Question: I am adding several push buttons in 'QVBoxLayout' and adding this layout in 'QDockWidget', now I want to add some scroll bar in the same Layout(DockWidget) to change(Increase/Decrease) data shown in separate EditBox.
The problem is the Scroll bar is added above the buttons,I want all the buttons at right side and the scroll bar in the left side.
The reason why I am using 'QDockWidget' is I am also adding animation effect using 'QPropertyAnimation' class.
Below is the sample code
'''
QDockWidget dock(QLatin1String("Last filters"));
QWidget* multiWidget = new QWidget();
QVBoxLayout* layout = new QVBoxLayout();
QPushButton* filter1 = new QPushButton(QLatin1String("Filter number 1"));
QPushButton* filter2 = new QPushButton(QLatin1String("Filter number 2"));
QPushButton* filter3 = new QPushButton(QLatin1String("Filter number 3"));
QPushButton* filter4 = new QPushButton(QLatin1String("Filter number 4"));
QPushButton* filter5 = new QPushButton(QLatin1String("Filter number 5"));
QLabel* label = new QLabel(QLatin1String("QPushButtons"));
layout->addWidget(filter1);
layout->addWidget(filter2);
layout->addWidget(filter3);
layout->addWidget(filter4);
layout->addWidget(filter5);
layout->addWidget(label);
multiWidget->setLayout(layout);
dock.setWidget(multiWidget);
'''
** For animation
'''
QPropertyAnimation *animation = new QPropertyAnimation(dockMenu, "geometry");
animation->setDuration(250);
QRect startRect(-100,20,100,80);
QRect endRect(20,20,100,80);
dockMenu->show();
animation->setStartValue(startRect);
animation->setEndValue(endRect);
animation->start();
'''
For this application this answer at <URL>
helped me but now to add the scrollbar I am not able to relocate/move the widgets

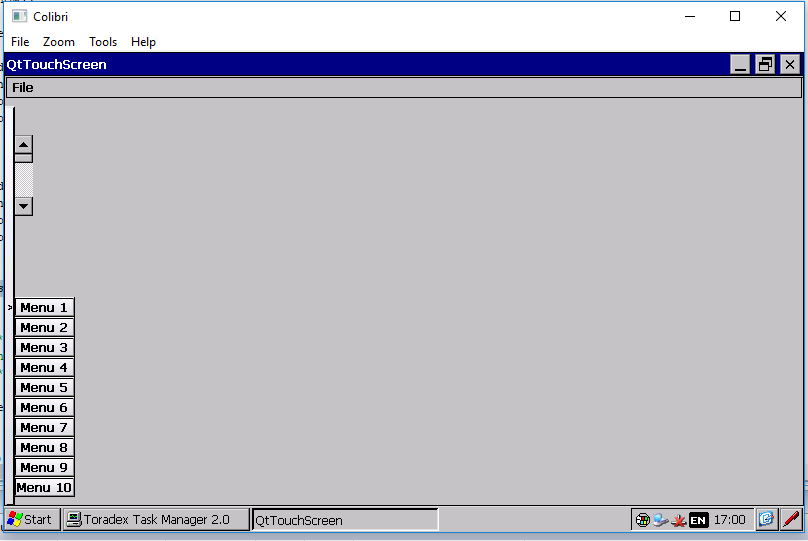
Answer: Your code sample does not reflect the attached screenshot so I'm not 100% sure if this is what you're looking, but...
If you swap the QVBoxLayout for a QGridLayout, you can place the scrollbar in the first column and set it to expand over the max number of rows. The buttons can be placed in the second column.
QGridLayout documentation: <URL>
And some basic layout examples from Qt which may give you some ideas: <URL>